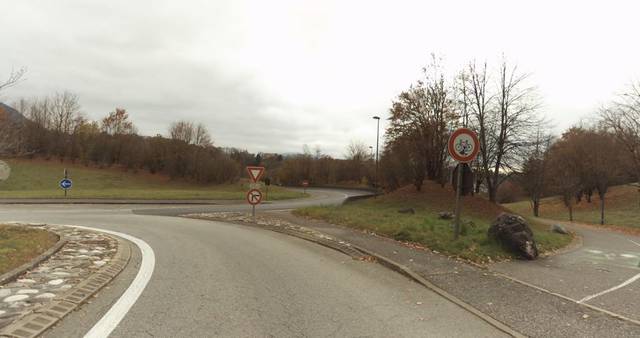
Region: France
Coordinates: 45.938, 6.139